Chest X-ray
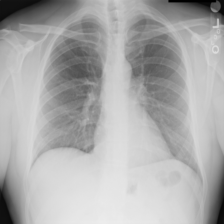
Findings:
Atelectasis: negative
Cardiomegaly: negative
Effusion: negative
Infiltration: negative
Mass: negative
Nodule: negative
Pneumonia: negative
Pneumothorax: negative
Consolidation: negative
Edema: negative
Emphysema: negative
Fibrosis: negative
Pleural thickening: negative
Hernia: negative